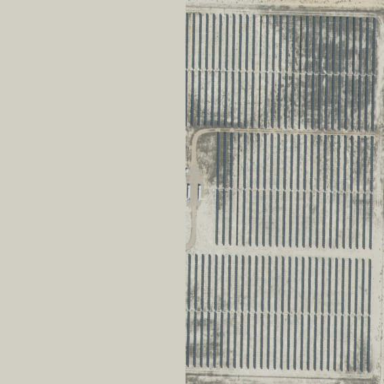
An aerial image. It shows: Solar power plant.